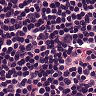
Metastatic tissue present: no